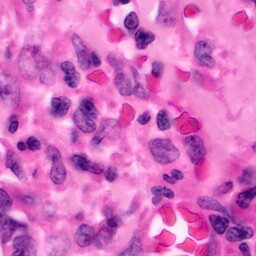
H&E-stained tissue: Pancreatic